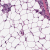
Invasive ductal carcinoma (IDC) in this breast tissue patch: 0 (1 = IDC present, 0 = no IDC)